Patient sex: F
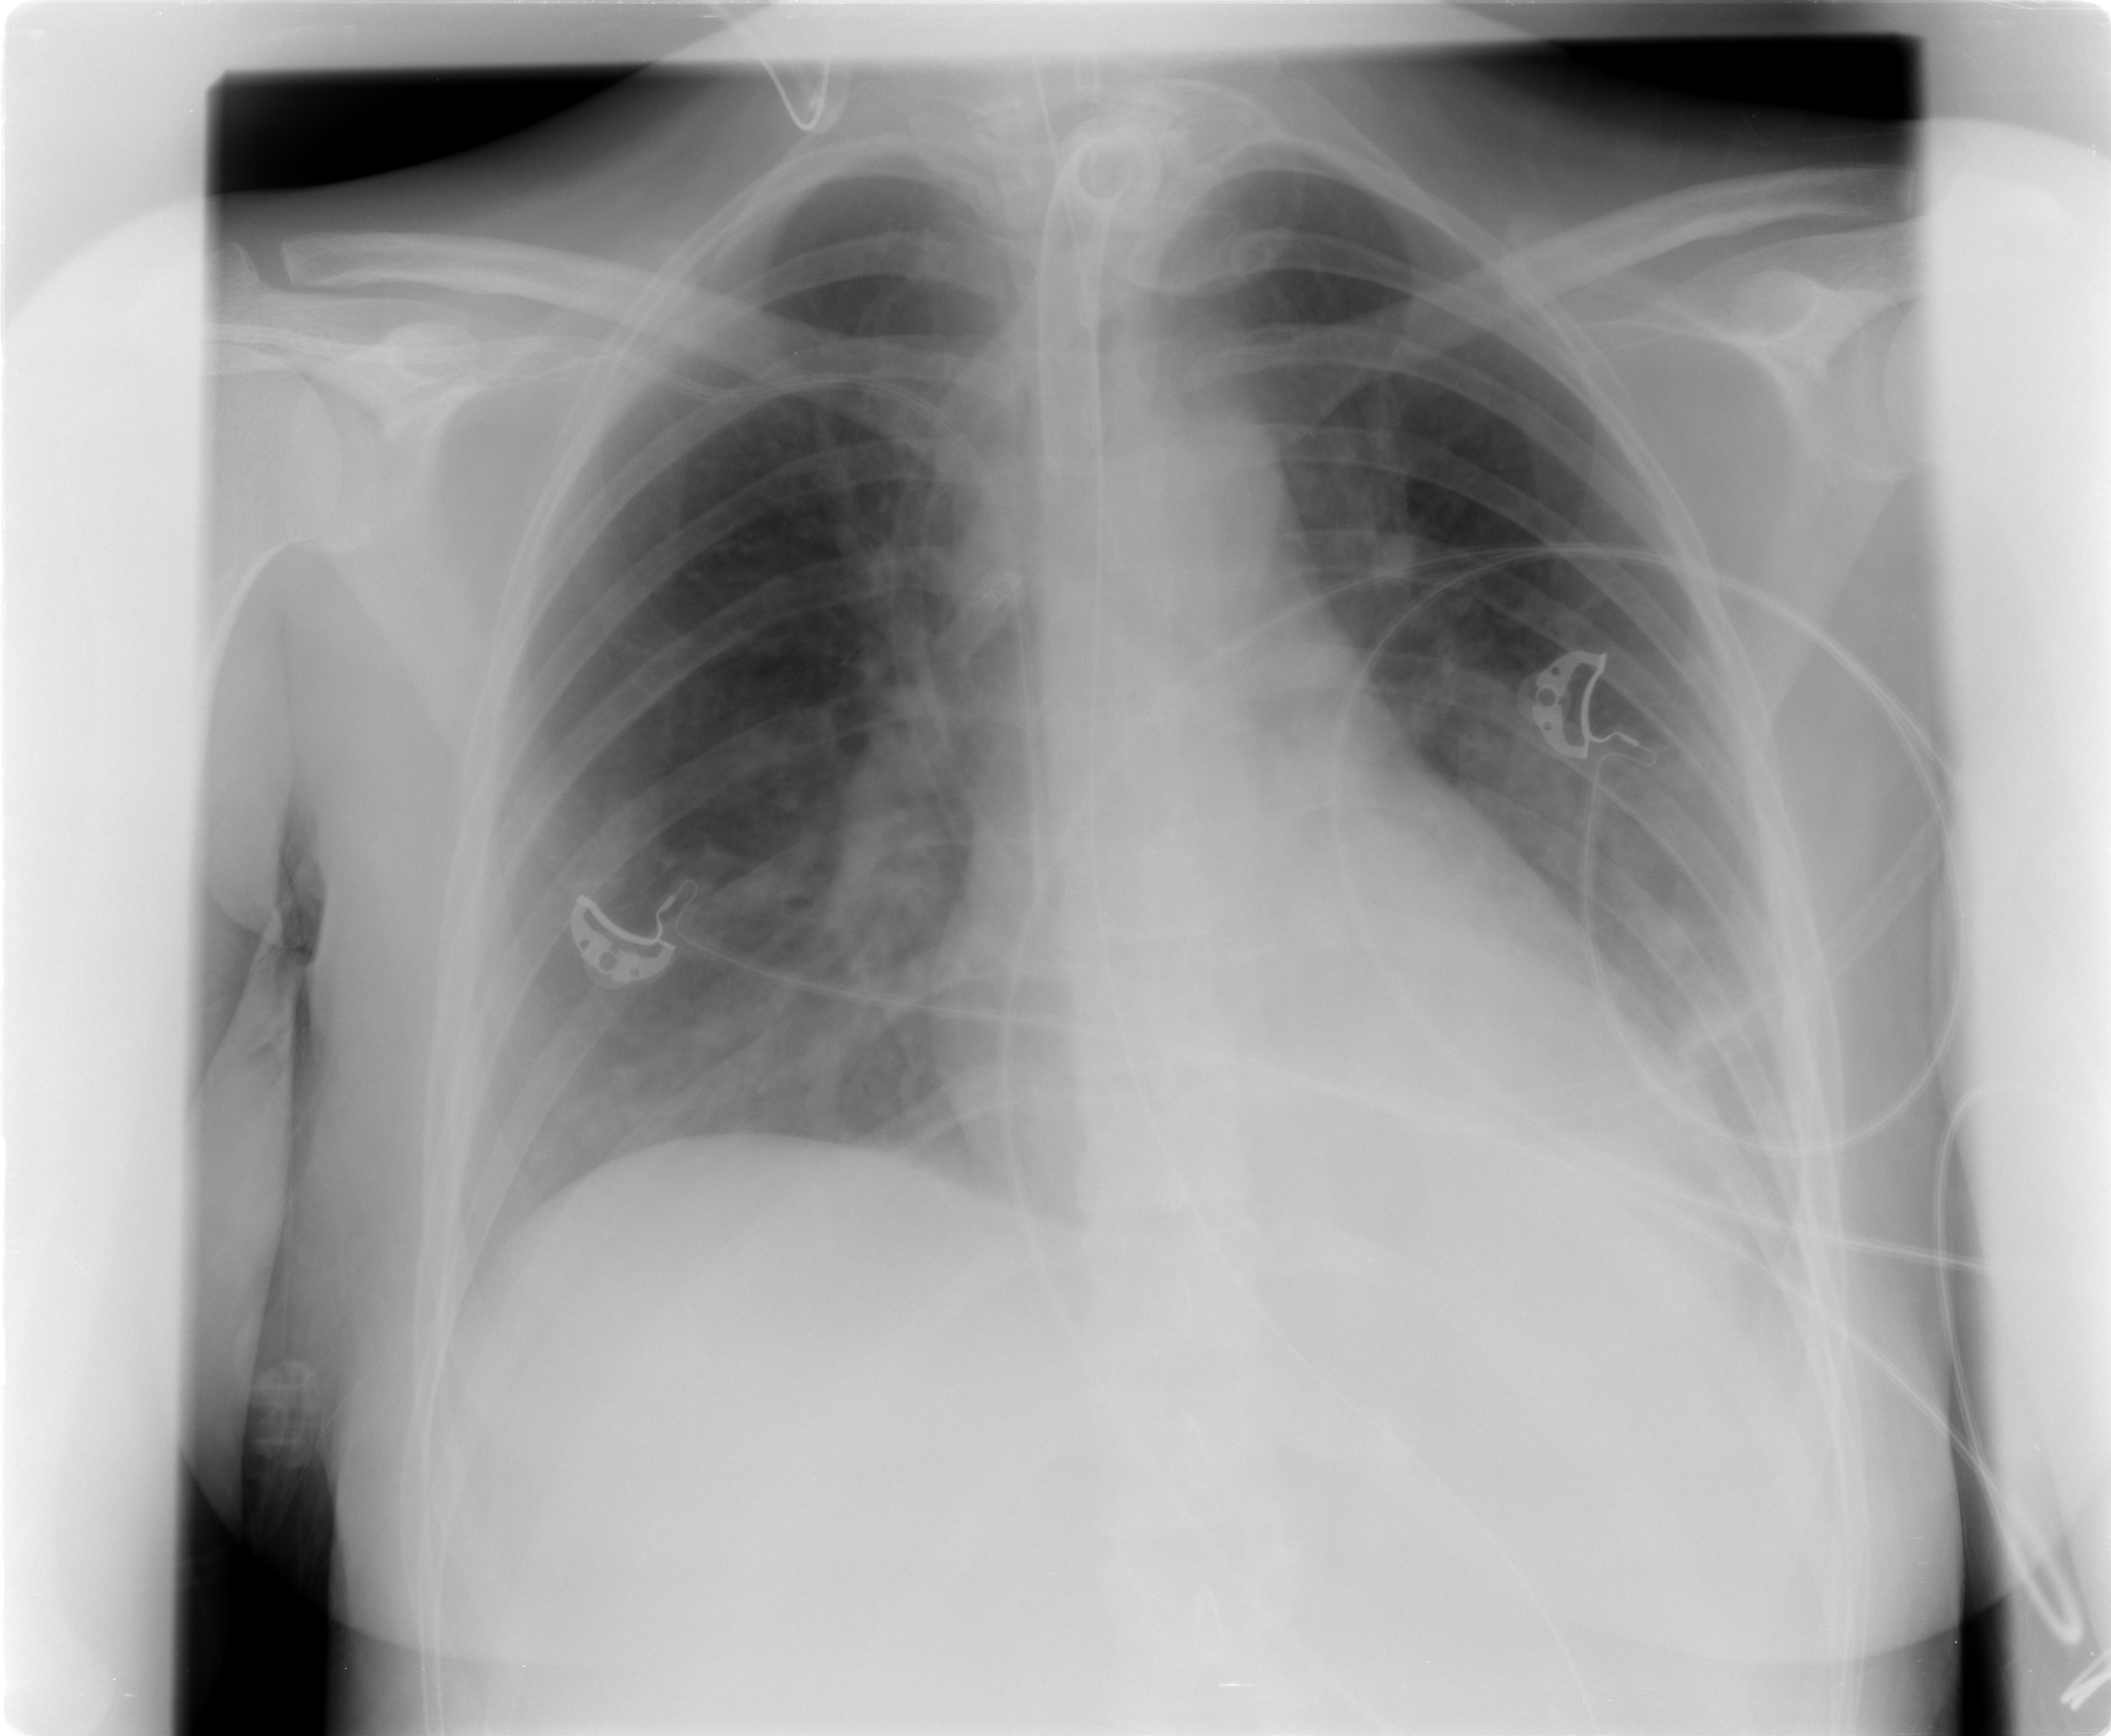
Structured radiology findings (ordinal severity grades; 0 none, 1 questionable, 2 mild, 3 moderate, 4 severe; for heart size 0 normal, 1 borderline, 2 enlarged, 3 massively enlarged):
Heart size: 2
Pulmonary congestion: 0
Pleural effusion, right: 0
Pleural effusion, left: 2
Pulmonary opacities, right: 0
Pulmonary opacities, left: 0
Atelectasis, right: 0
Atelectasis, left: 2